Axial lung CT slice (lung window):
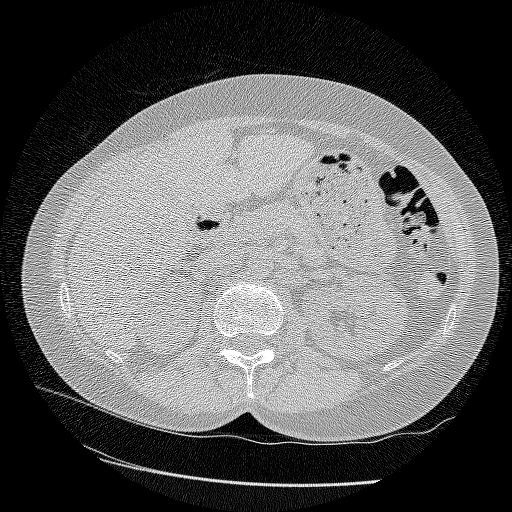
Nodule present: no